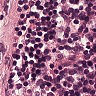
Metastatic tissue present: no